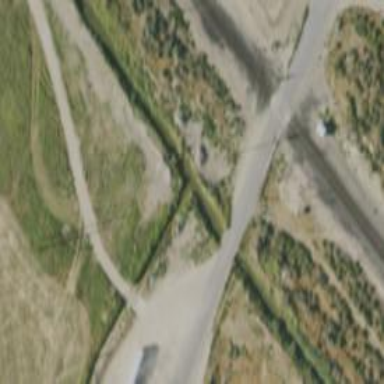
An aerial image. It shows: Culvert underpass for canal.